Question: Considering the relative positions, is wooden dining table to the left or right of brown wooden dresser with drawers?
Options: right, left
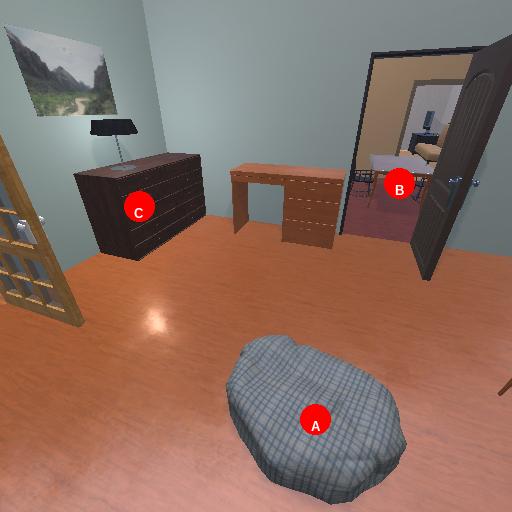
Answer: right